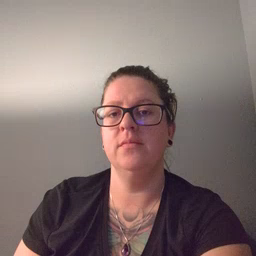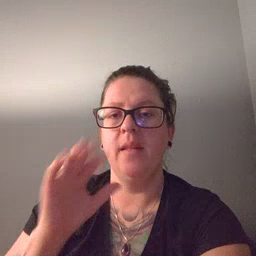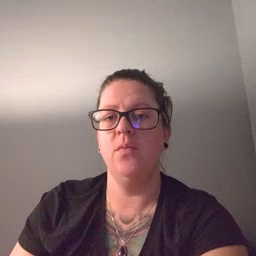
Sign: loud